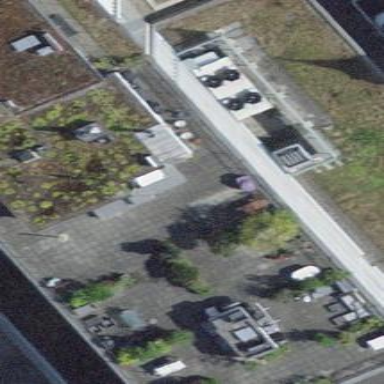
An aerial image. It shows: Retail building with flat roof covered in green grass.